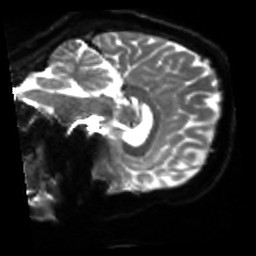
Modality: sbref
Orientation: sagittal
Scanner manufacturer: siemens
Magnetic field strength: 3 T
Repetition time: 4 s
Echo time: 0.0594 s